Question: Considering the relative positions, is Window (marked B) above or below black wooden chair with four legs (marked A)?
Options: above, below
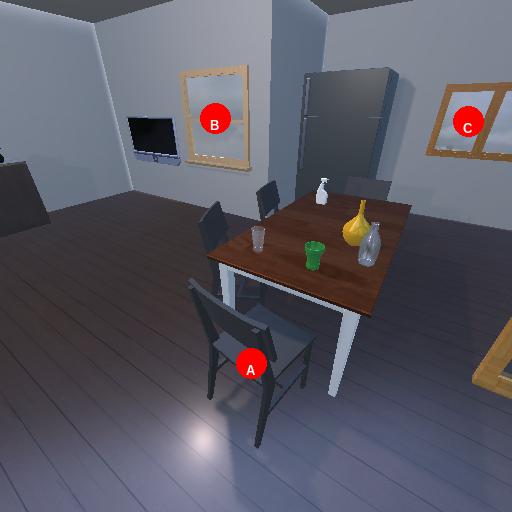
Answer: above